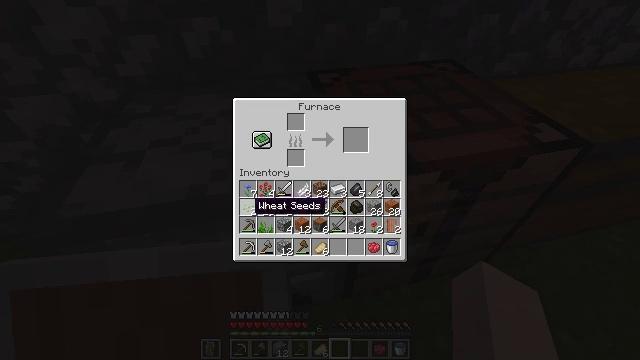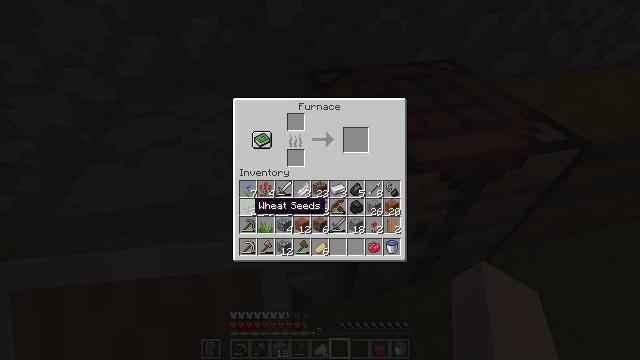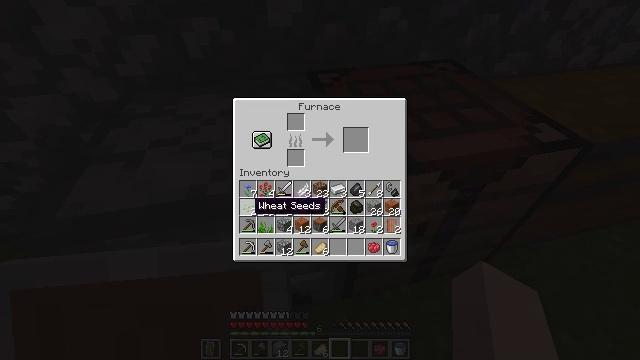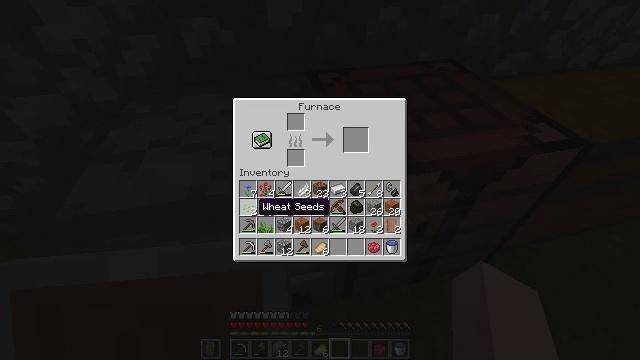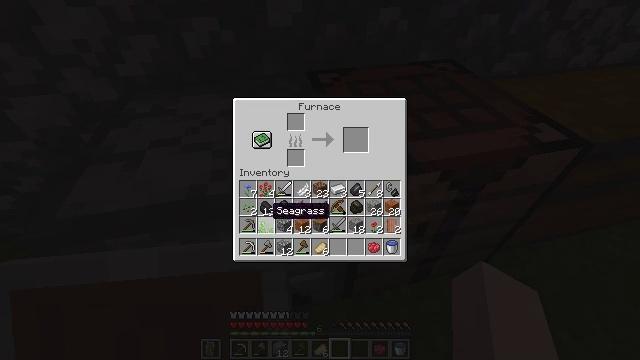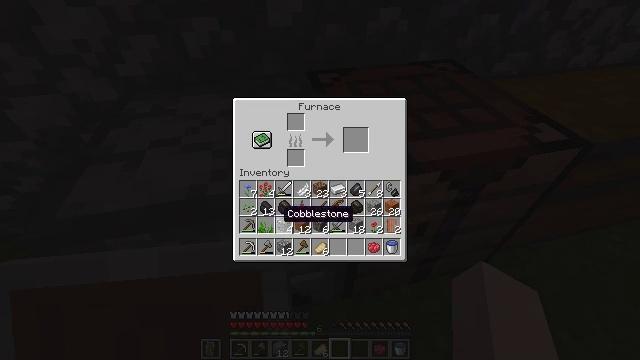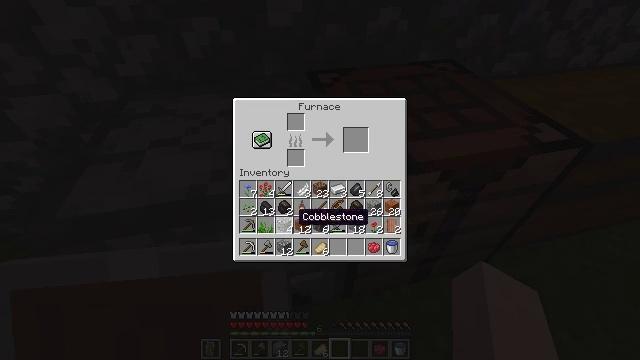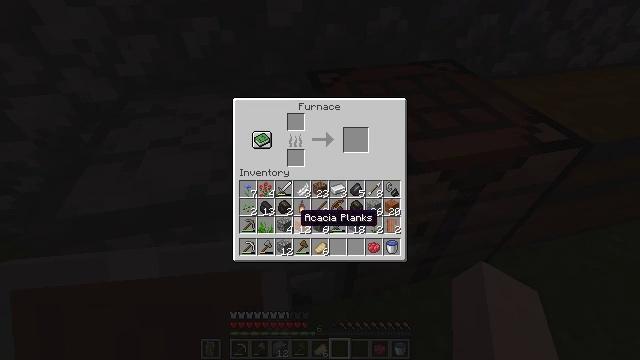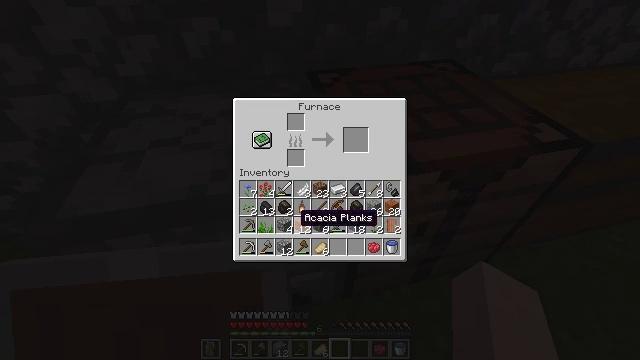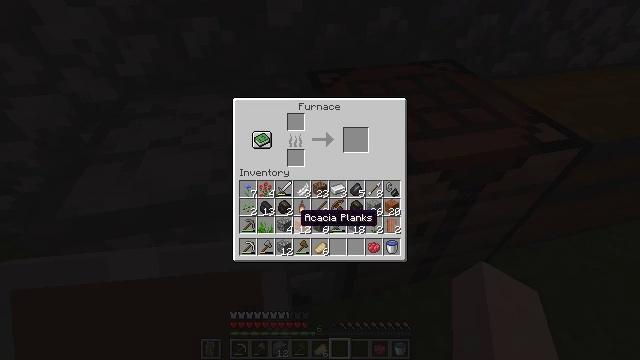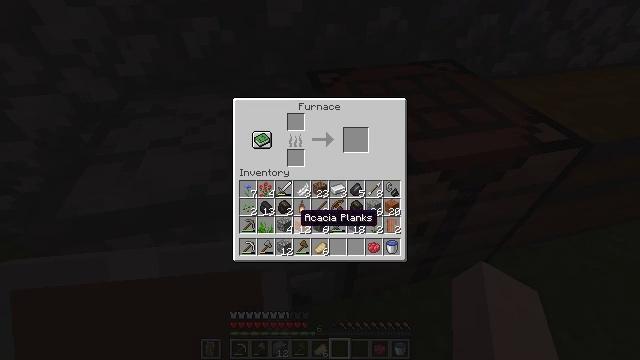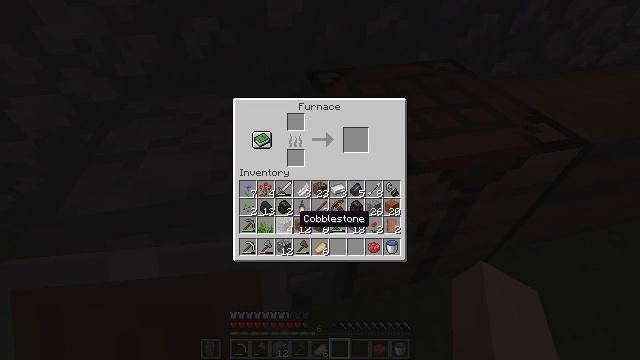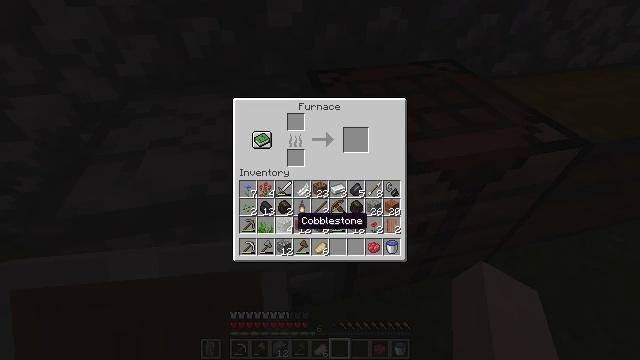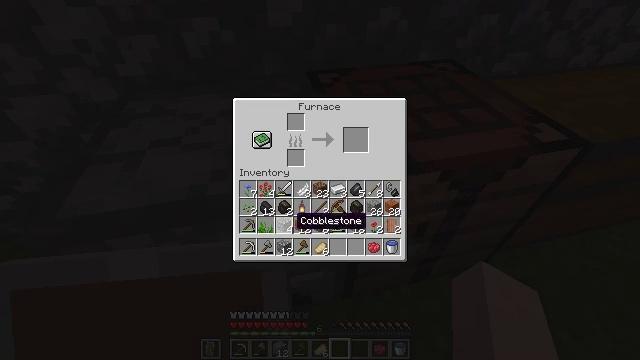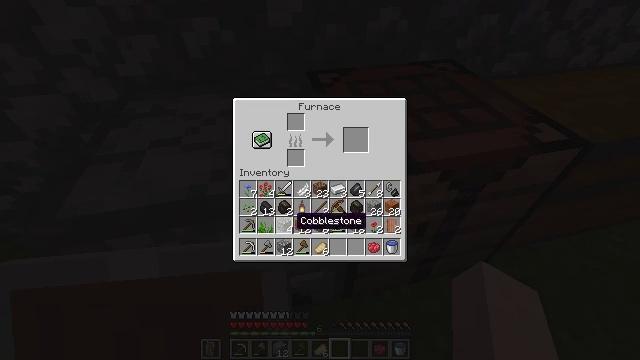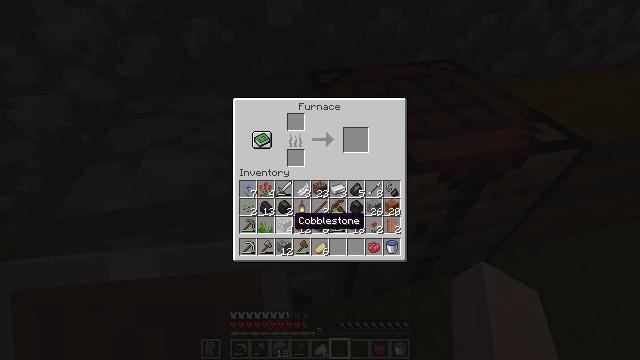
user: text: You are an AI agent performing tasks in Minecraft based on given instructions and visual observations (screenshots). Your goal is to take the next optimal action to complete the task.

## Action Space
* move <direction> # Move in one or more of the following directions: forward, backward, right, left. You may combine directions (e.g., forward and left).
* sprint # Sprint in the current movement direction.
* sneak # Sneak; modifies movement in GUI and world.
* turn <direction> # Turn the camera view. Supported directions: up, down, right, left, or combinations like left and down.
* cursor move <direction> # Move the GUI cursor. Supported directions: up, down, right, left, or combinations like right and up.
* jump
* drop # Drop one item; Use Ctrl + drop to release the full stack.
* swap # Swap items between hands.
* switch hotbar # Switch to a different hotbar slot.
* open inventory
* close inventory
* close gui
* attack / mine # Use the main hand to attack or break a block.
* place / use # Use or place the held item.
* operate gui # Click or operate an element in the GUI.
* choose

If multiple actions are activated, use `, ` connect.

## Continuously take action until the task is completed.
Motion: motion action
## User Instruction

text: Craft an acacia pressure plate.
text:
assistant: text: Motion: no_op
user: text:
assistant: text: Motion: no_op
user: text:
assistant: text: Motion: no_op
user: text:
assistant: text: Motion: cursor move right
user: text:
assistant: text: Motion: cursor move right
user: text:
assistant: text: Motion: cursor move right
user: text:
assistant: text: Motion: no_op
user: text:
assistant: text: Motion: no_op
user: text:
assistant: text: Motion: no_op
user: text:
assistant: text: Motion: no_op
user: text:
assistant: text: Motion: no_op
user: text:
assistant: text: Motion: no_op
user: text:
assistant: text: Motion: no_op
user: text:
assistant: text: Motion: no_op
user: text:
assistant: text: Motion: no_op
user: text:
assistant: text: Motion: no_op
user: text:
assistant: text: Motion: no_op
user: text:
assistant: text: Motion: no_op
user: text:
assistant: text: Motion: no_op
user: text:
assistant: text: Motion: no_op
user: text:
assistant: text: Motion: no_op
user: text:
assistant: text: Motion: no_op
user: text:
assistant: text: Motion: no_op
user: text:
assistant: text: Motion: no_op
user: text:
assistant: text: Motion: no_op
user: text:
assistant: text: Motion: no_op
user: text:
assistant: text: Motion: no_op
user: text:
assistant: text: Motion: no_op
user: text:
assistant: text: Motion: no_op
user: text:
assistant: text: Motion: no_op